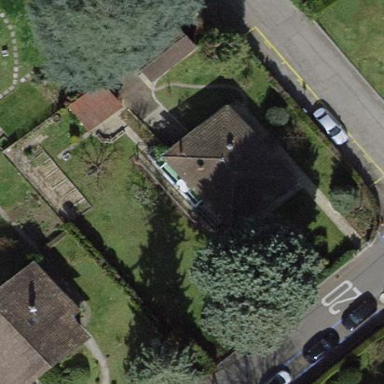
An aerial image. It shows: Garden enclosed by fence.